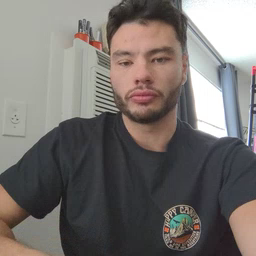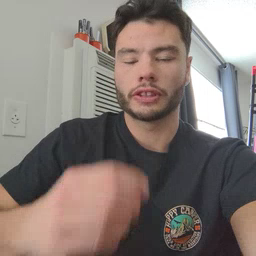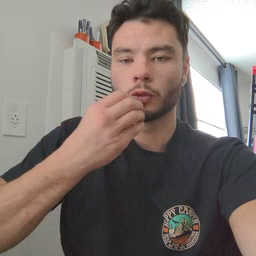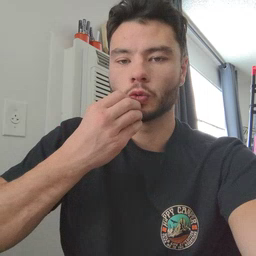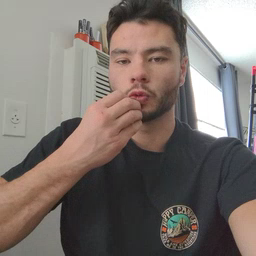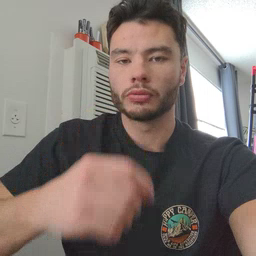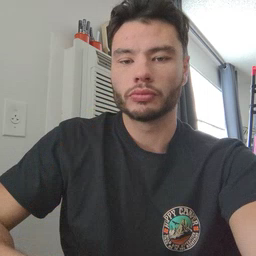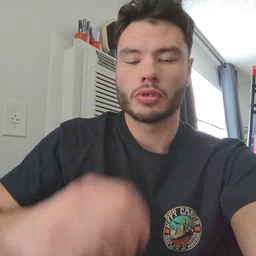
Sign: food